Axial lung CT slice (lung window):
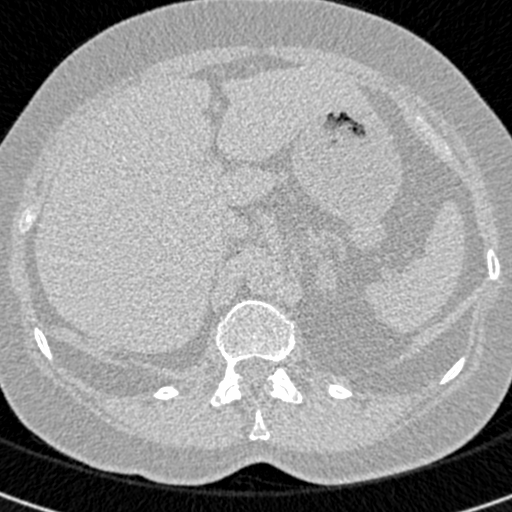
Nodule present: no